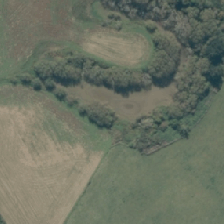
Land cover: lake_pond